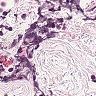
Metastatic tissue present: no